Question: Count the number of objects in the diagram.
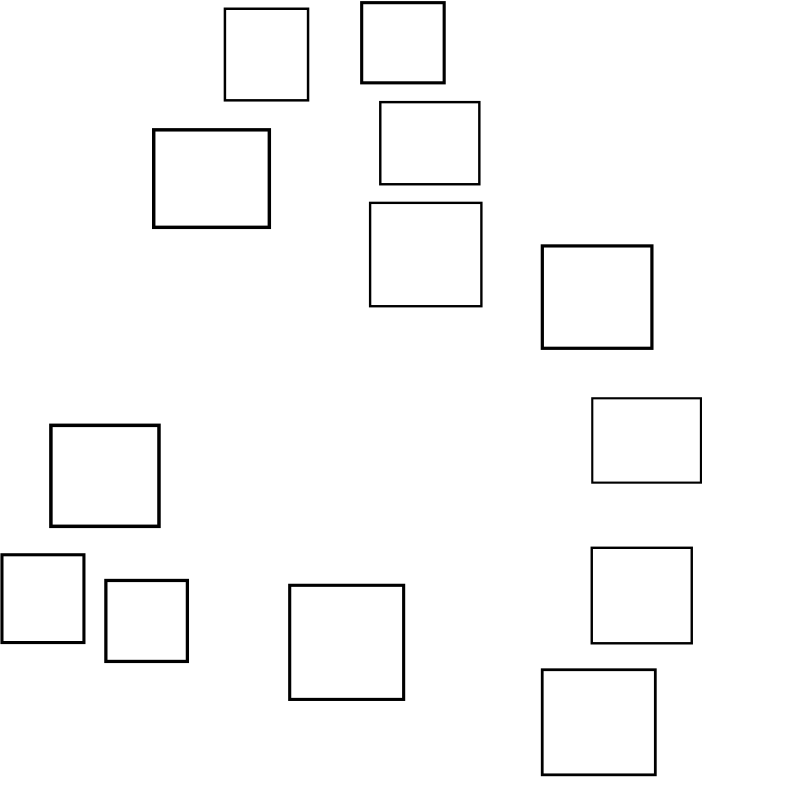
Answer: 13